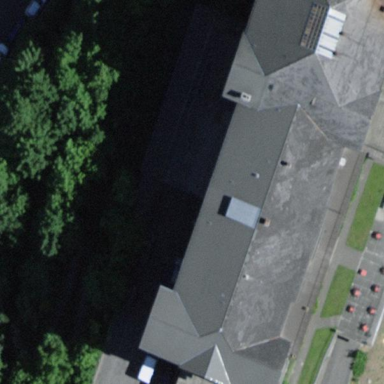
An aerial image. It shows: School building adjacent to hotel.